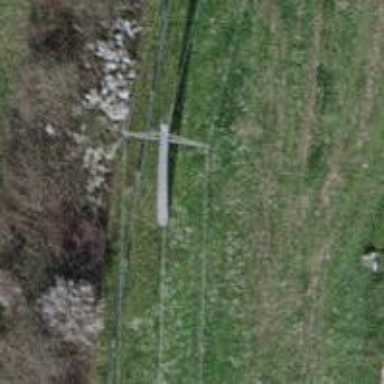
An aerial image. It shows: Concrete power pole.